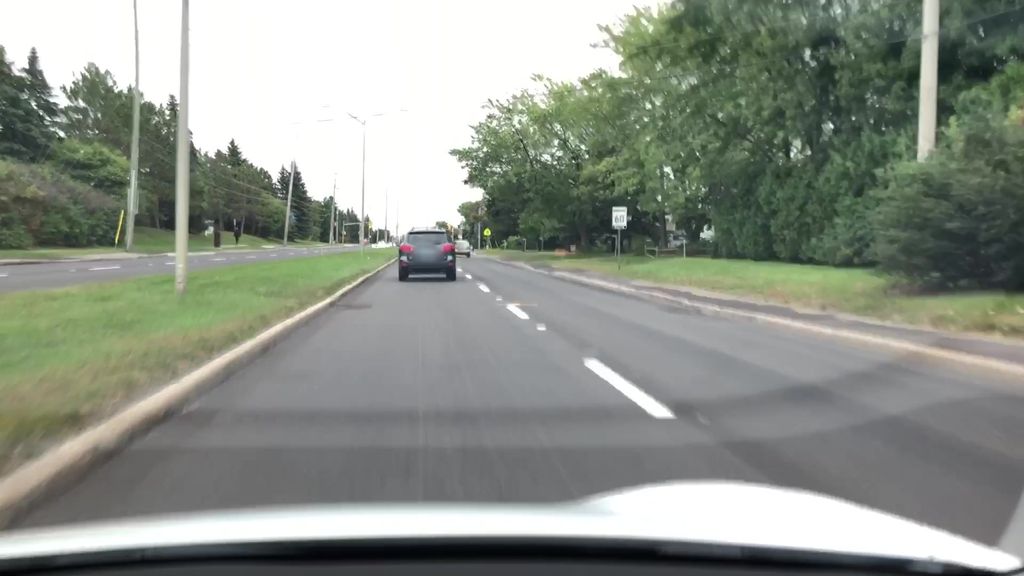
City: ottawa-gatineau